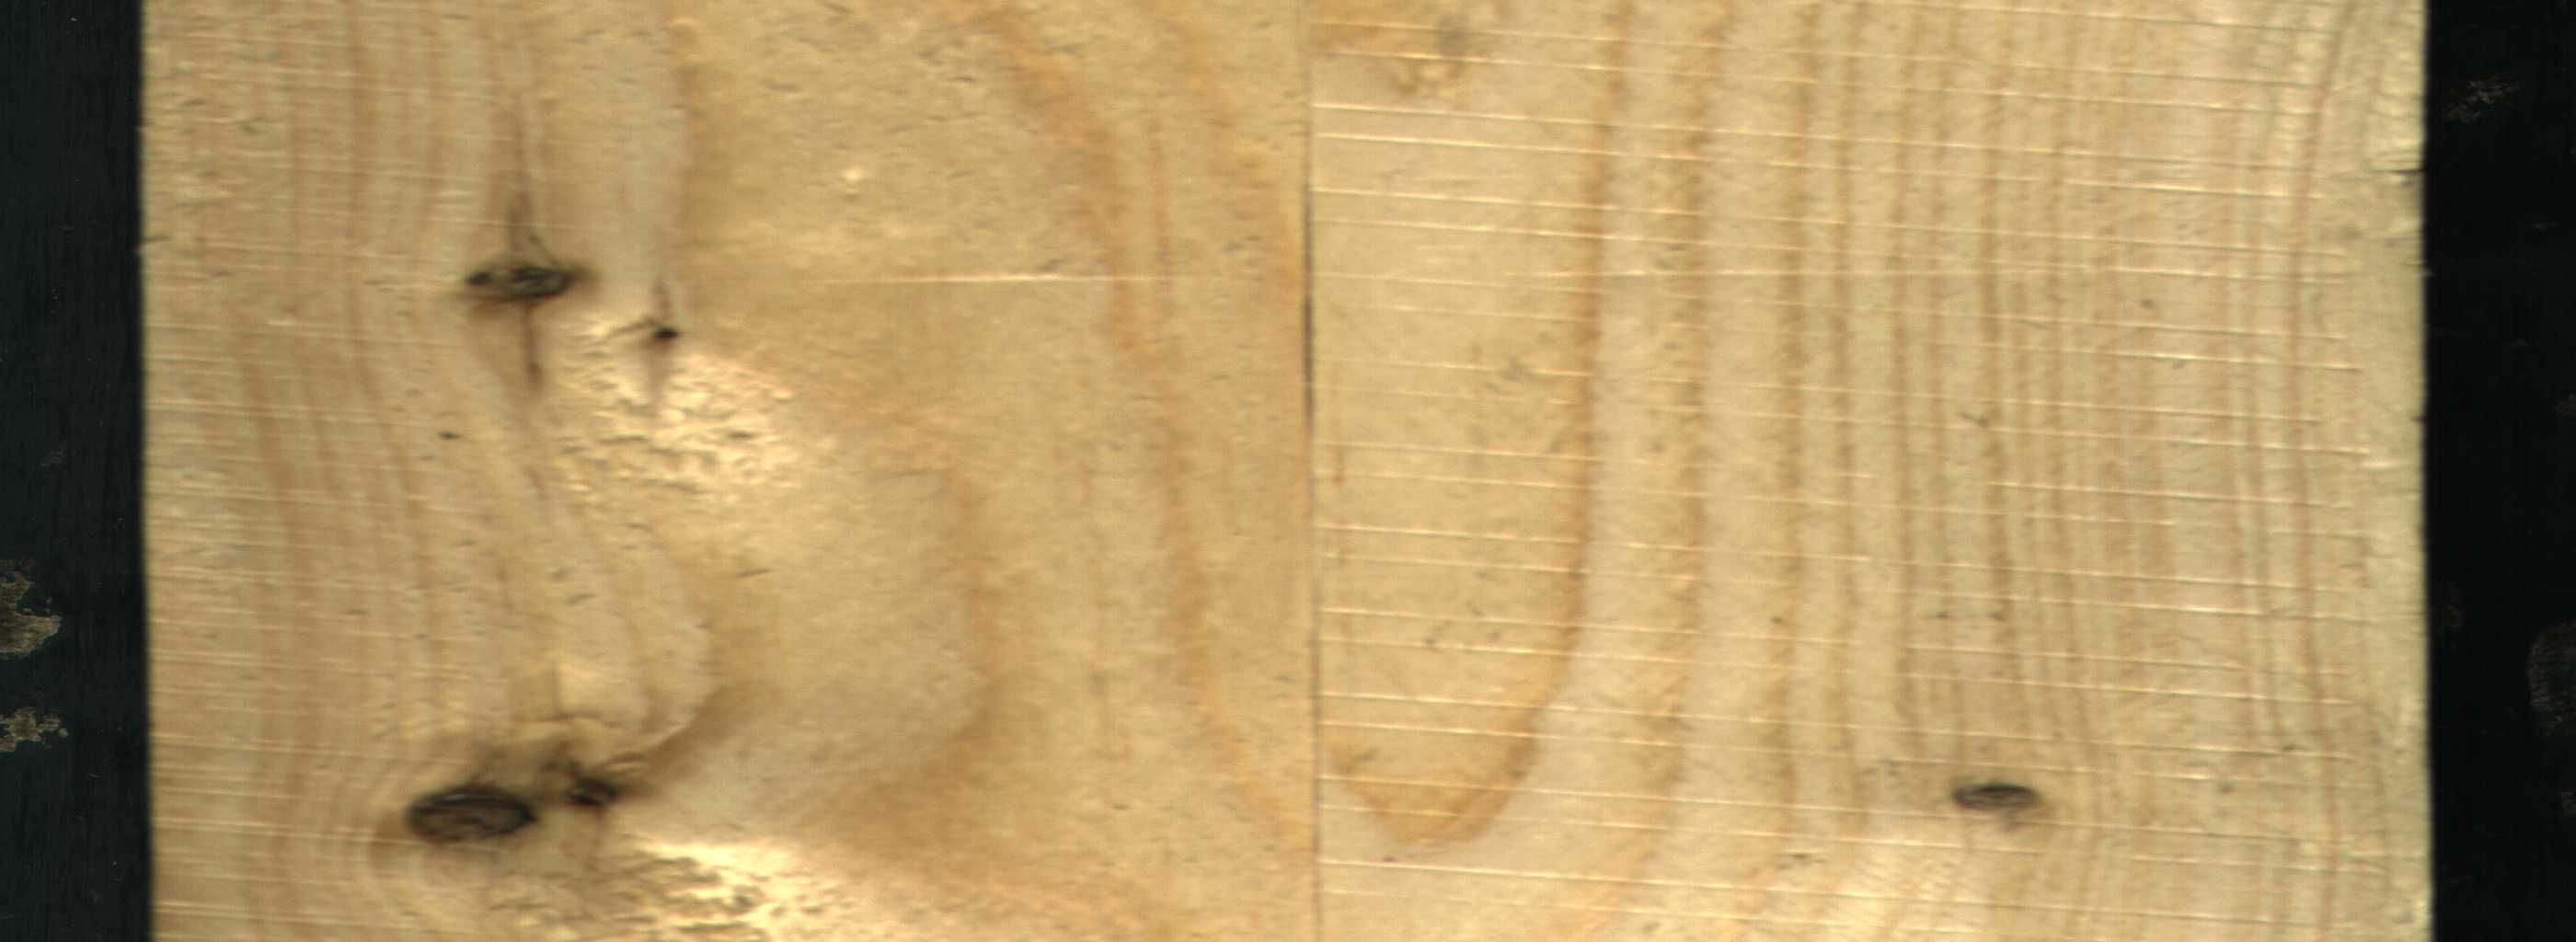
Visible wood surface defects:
Crack
Dead_Knot
Dead_Knot
Dead_Knot
Dead_Knot
Live_Knot